Interaction volume radius: 5 \u00c5
Interaction volume height: 25 \u00c5
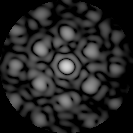
Disorder parameter: 0.5199